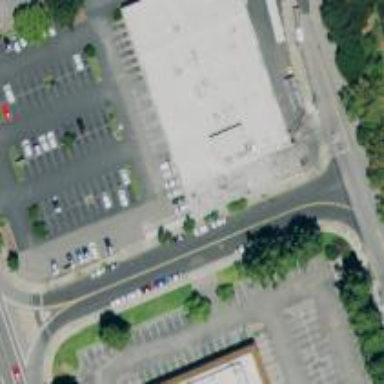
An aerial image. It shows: Car rental facility.